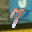
Label: 7